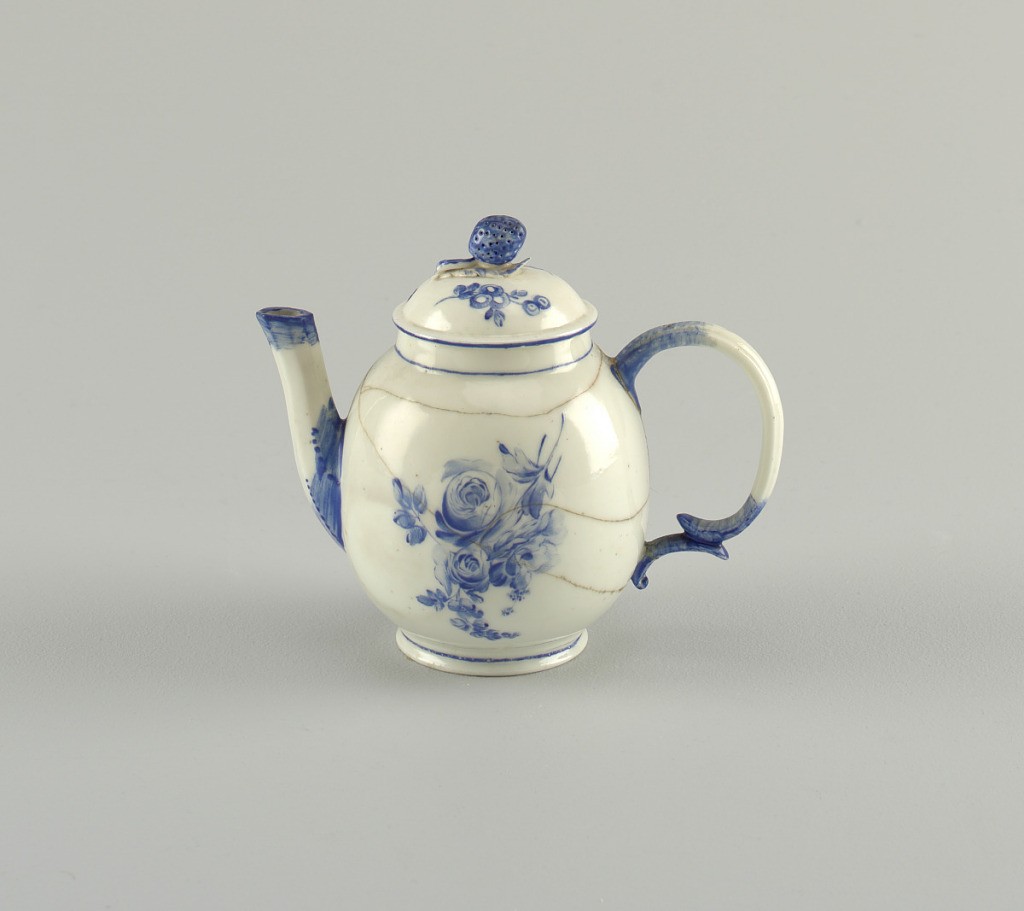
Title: Teapot (Théière)
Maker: Bourg-la-Reine Porcelain Factory, French, ca. 1773 – 1805
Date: ca. 1780
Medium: soft paste porcelain, vitreous enamel
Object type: teapot
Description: Circular; elliptical in elevation. Double scrolled handle, octagonal spout, domed cover with strawberry knob; cover and handle pierced. Top and bottom of spout and handle painted blue; blue spray of flowers on either side of pot.